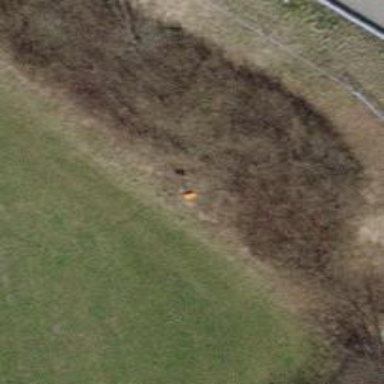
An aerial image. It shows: Pipeline marker.